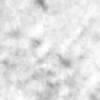
Label: no_change